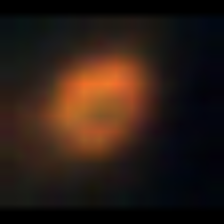
Taxon: NanoPlankton
Group: Other